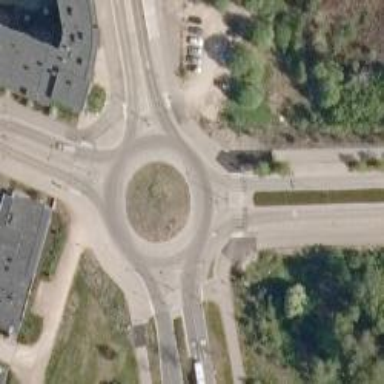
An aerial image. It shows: Tertiary road with asphalt surface leading to roundabout junction.